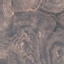
Label: HerbaceousVegetation